Question: I've been tackling this tiny but very annoying cross-browser CSS problem: For some reason Firefox displays boxes/input fields with different measurements from other browsers. It seems like firefox is somehow ignoring box-sizing: border-box and still measures the boxes by its own measures. What is the cause here? Is there any bubblegum solution to this? I'm ready for it.
What I'm doing here is dynamic jquery input field adder. The fields next to plus button are 'fakefields' which for some reason displays different in firefox:

Doctype: XHTML 1.0 Strict
CSS:
'''
.fakeinpfield {
border: 1px solid #C2C2C2 !important;
-moz-border-radius: 2px;
-webkit-border-radius: 2px;
border-radius: 2px;
}
input#fakeinpfield3 {
width: 320px !important;
margin-right: 6px;
margin-top: 3px;
-moz-box-sizing: border-box;
-webkit-box-sizing: border-box;
box-sizing: border-box;
height: 26px;
padding: 0;
}
input#fakeinpfield4 {
width: 135px !important;
margin-right: 6px;
margin-top: 3px;
-moz-box-sizing: border-box;
-webkit-box-sizing: border-box;
box-sizing: border-box;
height: 26px;
padding: 0;
}
input#fakeinpfield5 {
width: 135px !important;
margin-right: 6px;
margin-top: 3px;
-moz-box-sizing: border-box;
-webkit-box-sizing: border-box;
box-sizing: border-box;
height: 26px;
padding: 0;
}
'''
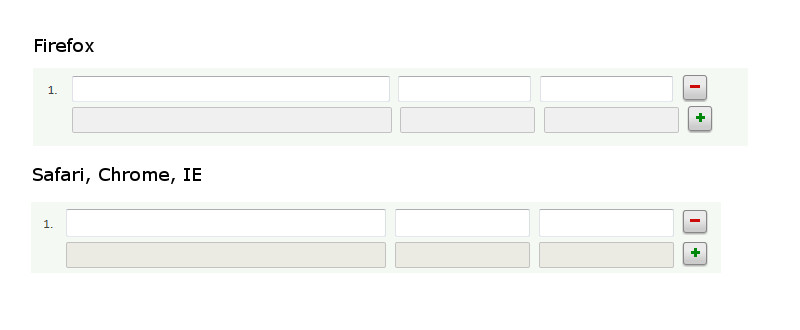
Answer: Ok I solved it with box-sizing. Seems like I need to use different box-sizing for firefox, since it measures the the box differently (I also set the element to inline-block, but im not sure if this has anything to do with it in the end) More to read: <URL>
'''
input#fakeinpfield3 {
width: 318px !important;
margin: 3px 6px 0 0;
-moz-box-sizing: border-box;
box-sizing: content-box;
height: 26px;
padding: 0;
display: inline-block;
}
'''